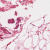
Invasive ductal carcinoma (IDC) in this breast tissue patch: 0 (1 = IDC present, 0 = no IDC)